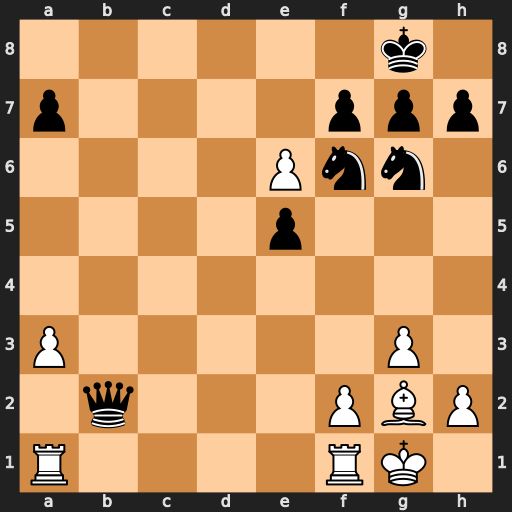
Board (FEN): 6k1/p4ppp/4Pnn1/4p3/8/P5P1/1q3PBP/R4RK1
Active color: w
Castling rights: -
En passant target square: -
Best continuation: Rfb1 Qd4 Rb8+ Nf8 e7 Qxa1+ Bf1